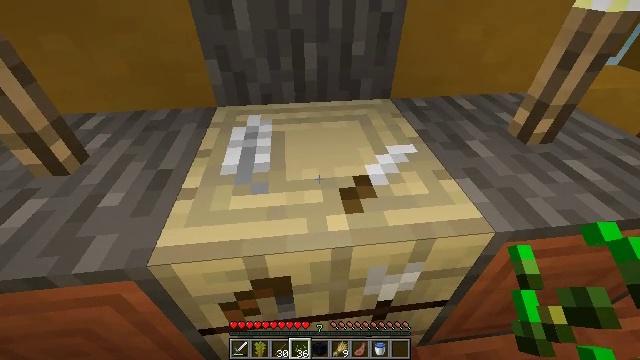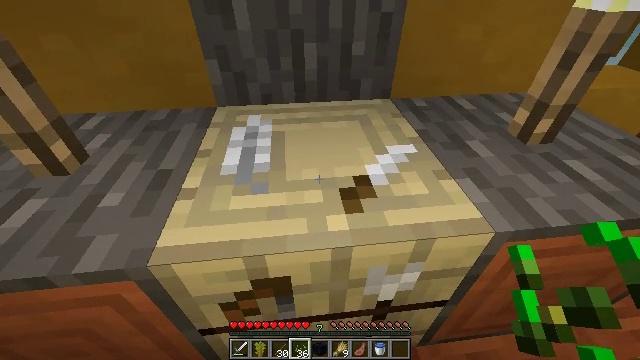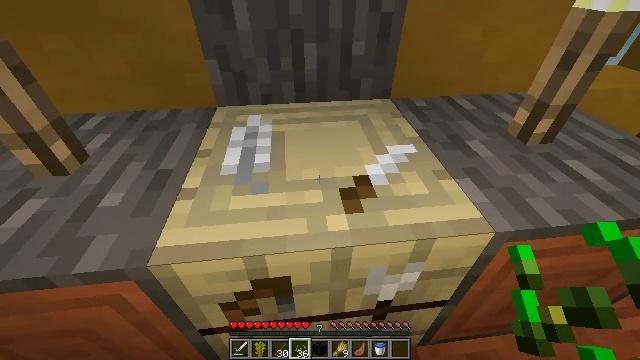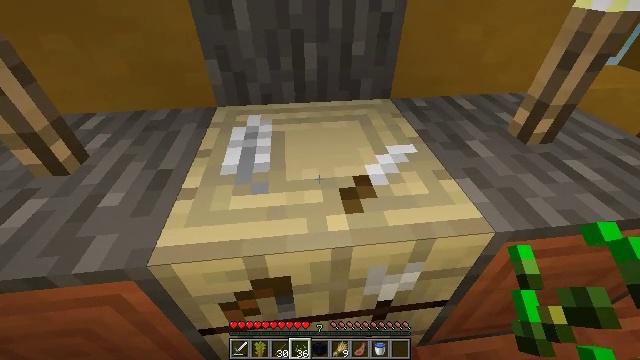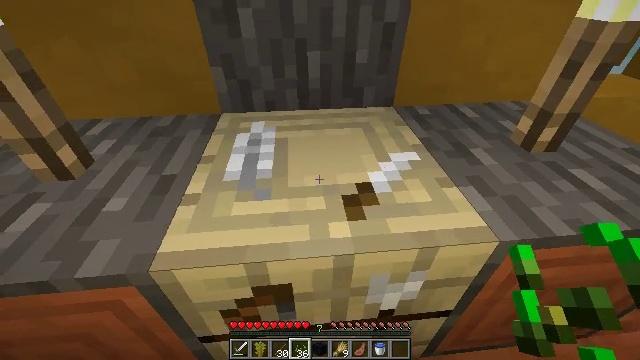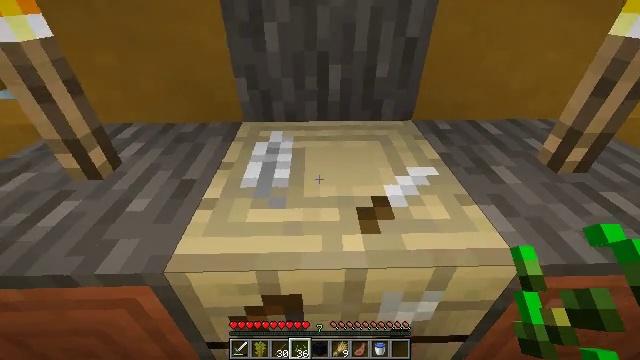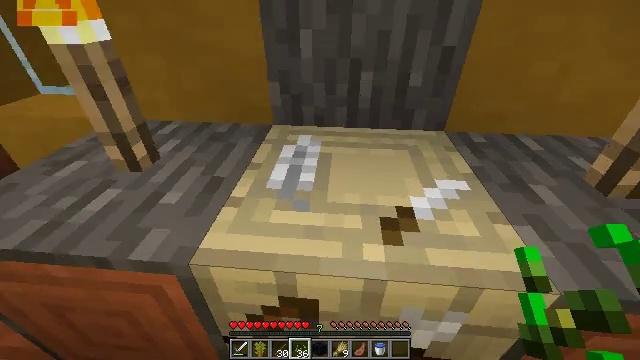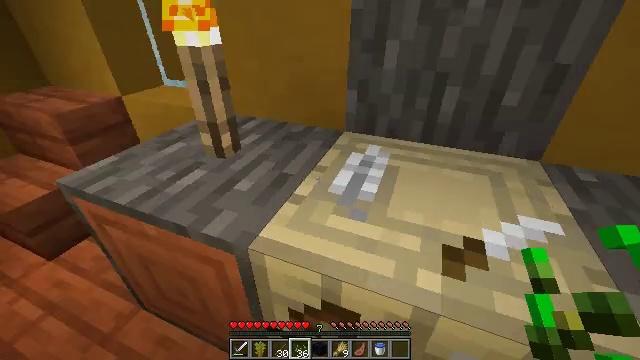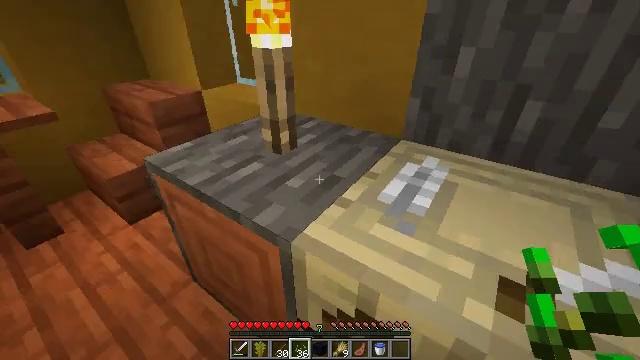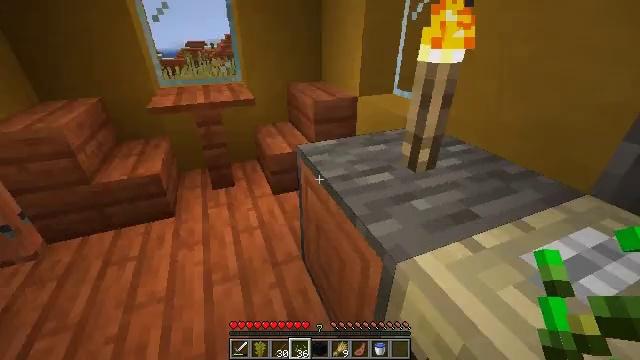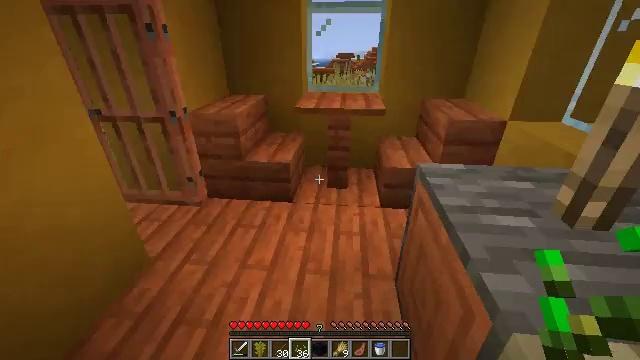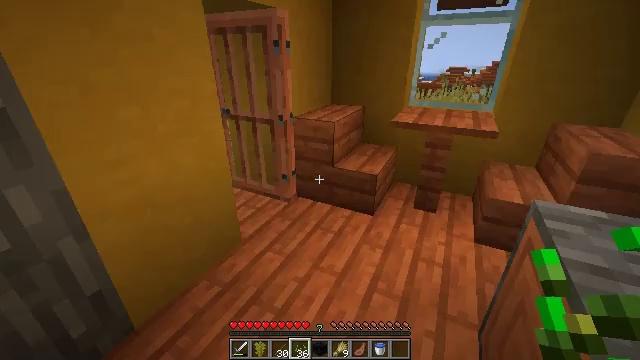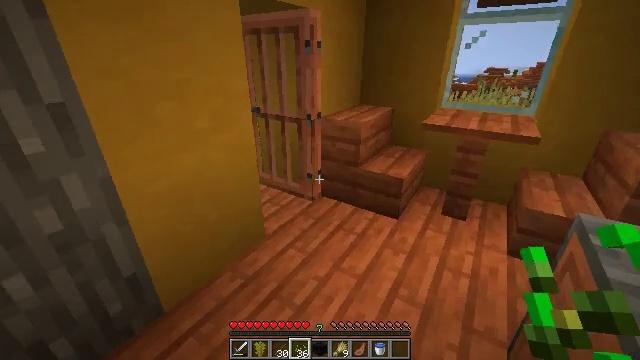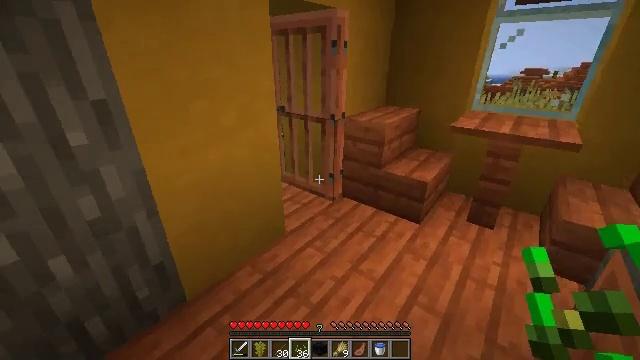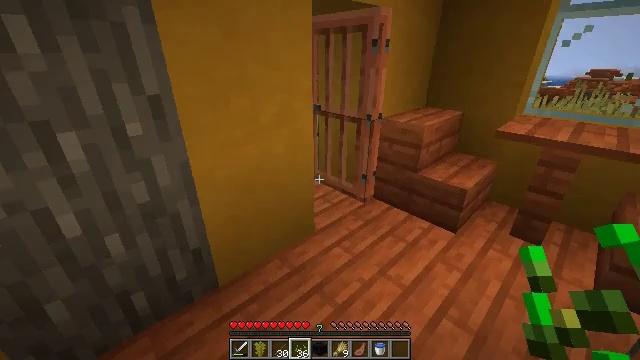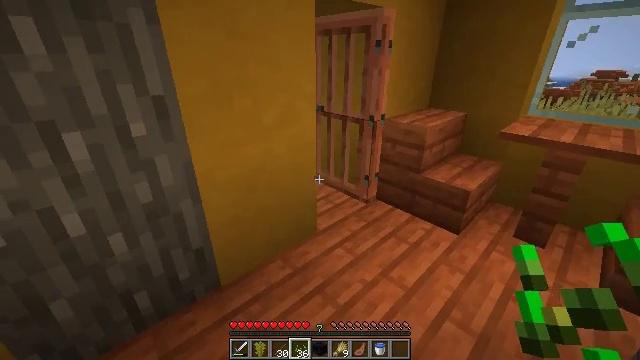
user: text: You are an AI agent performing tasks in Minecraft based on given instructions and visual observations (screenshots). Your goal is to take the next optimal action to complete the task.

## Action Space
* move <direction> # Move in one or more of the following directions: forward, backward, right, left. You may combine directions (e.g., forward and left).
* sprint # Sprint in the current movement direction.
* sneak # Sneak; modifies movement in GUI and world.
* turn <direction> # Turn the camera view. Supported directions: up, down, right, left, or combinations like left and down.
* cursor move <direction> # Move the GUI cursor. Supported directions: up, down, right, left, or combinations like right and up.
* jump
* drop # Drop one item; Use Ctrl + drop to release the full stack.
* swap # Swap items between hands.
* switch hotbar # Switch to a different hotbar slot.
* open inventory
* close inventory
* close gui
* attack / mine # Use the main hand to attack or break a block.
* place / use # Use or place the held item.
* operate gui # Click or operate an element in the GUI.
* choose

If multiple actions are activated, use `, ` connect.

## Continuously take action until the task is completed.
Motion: motion action
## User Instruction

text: Get the fletching table back into the inventory.
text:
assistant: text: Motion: no_op
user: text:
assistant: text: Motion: no_op
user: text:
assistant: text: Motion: no_op
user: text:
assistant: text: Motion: turn up
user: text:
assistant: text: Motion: turn left and up
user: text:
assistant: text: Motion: turn left and up
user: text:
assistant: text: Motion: turn left and up
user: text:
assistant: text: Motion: turn left
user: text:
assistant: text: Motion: turn left and up
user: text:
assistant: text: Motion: turn left and up
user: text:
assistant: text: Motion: turn left and up
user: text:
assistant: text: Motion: turn left
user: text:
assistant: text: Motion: turn left
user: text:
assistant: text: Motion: turn left
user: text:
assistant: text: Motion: no_op
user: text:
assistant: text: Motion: no_op
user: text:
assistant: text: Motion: no_op
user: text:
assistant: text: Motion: no_op
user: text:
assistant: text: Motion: no_op
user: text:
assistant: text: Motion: no_op
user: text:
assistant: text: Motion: no_op
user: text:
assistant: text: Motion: no_op
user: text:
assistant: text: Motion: no_op
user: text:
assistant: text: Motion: turn up
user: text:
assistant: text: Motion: no_op
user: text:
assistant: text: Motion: turn right and up
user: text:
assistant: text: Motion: turn right
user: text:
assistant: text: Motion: turn right
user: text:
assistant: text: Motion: turn right
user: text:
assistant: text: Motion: turn right and down